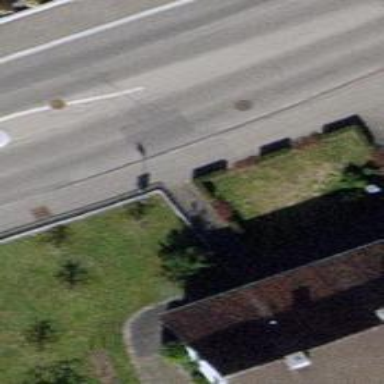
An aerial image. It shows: Bus stop with platform for public transport.